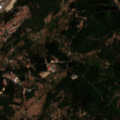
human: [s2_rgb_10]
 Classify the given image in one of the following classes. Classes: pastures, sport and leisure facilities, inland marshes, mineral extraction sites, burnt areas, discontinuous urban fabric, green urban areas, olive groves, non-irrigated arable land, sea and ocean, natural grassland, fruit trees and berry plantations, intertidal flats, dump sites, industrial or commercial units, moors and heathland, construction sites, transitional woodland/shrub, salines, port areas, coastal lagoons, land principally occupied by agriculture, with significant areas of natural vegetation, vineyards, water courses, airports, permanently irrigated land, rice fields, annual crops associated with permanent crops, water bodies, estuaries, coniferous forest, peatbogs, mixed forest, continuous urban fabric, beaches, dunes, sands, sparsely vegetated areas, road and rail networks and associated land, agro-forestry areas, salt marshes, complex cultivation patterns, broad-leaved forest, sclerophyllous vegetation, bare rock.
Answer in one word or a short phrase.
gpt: discontinuous urban fabric, land principally occupied by agriculture, with significant areas of natural vegetation, broad-leaved forest